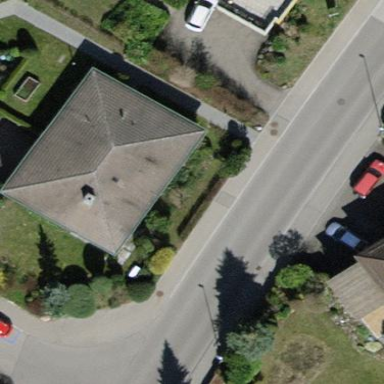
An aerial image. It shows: Detached building with hipped roof.